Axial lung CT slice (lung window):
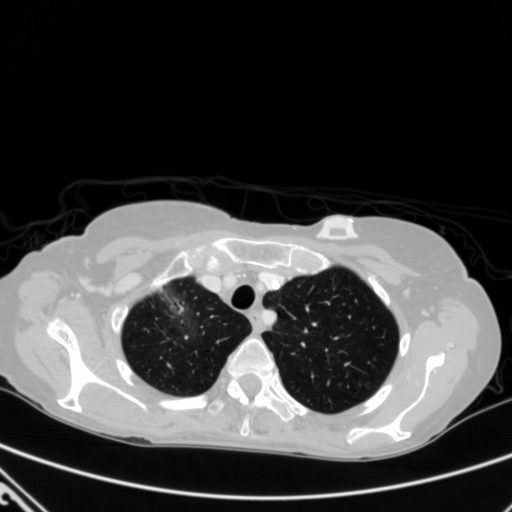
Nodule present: no